Question: When parsing large text in this case, it is "Still loving you - Scorpions" to textfield it have look like this ->
 . I wanna, view start from beginning. Have also trouble with scroll bar, use JScrollPane on Jlist, and when it need scroll because large text, on initialization, it take down scroll, it be like this, what I have described for textfield.
Have this code for textfield:
'''
textField_1 = new JTextField();
textField_1.setEditable(false);
textField_1.setColumns(10);
textField_1.setBounds(149, 33, 129, 20);
frame.getContentPane().add(textField_1);
'''
Frame, have absolute layout:
'''
frame = new JFrame();
frame.setBounds(100, 100, 317, 516);
frame.setDefaultCloseOperation(JFrame.EXIT_ON_CLOSE);
frame.getContentPane().setLayout(null);
'''
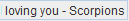
Answer: You simply need to add this line:
'''
textfield_1.setCaretPosition ( 0 );
'''
Moreover, one should not use 'Absolute Positioning' as much as possible.
>
For more info, have a look at <URL>
One can achieve that in two ways:
## 1. Either use, setPreferredSize ( ... ) on the JScrollPane, like:
'''
myList = new JList ( listData );
JScrollPane listScroller = new JScrollPane ();
listScroller.setViewportView ( myList );
listScroller.setPreferredSize ( new Dimension ( 100, 100 ) ) ;
contentPane.add ( listScroller );
'''
## 2. Or one can override, getPreferredSize () for the said JComponent, like:
'''
myList = new JList ( listData );
JScrollPane listScroller = new JScrollPane () {
@Override
public Dimension getPreferredSize () {
return new Dimension ( DIMENSION, DIMENSION );
}
};
listScroller.setViewportView ( myList );
contentPane.add ( listScroller );
'''